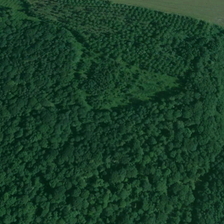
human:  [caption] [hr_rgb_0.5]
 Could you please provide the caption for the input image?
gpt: the trees are green and the grass is green .

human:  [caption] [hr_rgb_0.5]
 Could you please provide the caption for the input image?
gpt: many green trees form a piece of forest near meadows .

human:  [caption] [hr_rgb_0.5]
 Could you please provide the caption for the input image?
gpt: there are many trees and some grassland .

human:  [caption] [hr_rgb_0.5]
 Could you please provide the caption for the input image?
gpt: many green trees form a piece of forest near meadows .

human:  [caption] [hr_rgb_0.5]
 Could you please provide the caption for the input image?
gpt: there are many trees and some grassland .